Question: how to add small circle at the edge of arc.
and it should be also move with arc edge in the clock direction.
right now i am successfully animate the arc using changing the sweep angle.
and black dot is remaining.

'''
--- init method and implement constructor ----
mRectF = new RectF(mWidth / 2 - 360, mHeight / 2 - 360, mWidth / 2 + 360, mHeight / 2 + 360);
@Override
protected void onDraw(Canvas canvas) {
super.onDraw(canvas);
//draw circle background
mPaint.setColor(getResources().getColor(R.color.timer_background_color));
canvas.drawCircle(mWidth / 2, mHeight / 2, 360, mPaint);
mPaint.setColor(getResources().getColor(R.color.actionbar_back_color));
canvas.drawArc(mRectF, mStartAnagle, mSweepAngle, false, mPaint);
}
public class TimerAnimation extends Animation{
public TimerAnimation (float startAngle, float sweepAngle, long duration) {
mStartAnagle = startAngle;
mSweepAngle = sweepAngle;
setDuration(duration);
setRepeatCount(Animation.INFINITE);
setInterpolator(new LinearInterpolator());
}
@Override
protected void applyTransformation(float interpolatedTime, Transformation t) {
if (!isComplete) {
mSweepAngle = mSweepAngle + 6;
if (mSweepAngle >= 360) {
isComplete = true;
mSweepAngle = 360;
}
} else {
mStartAnagle = mStartAnagle + 6;
mSweepAngle = mSweepAngle - 6;
if (mStartAnagle >= 360)
mStartAnagle = 0;
if (mStartAnagle == 270 || mSweepAngle <= 0) {
isComplete = false;
mSweepAngle = 0;
}
}
invalidate();
}
}
'''
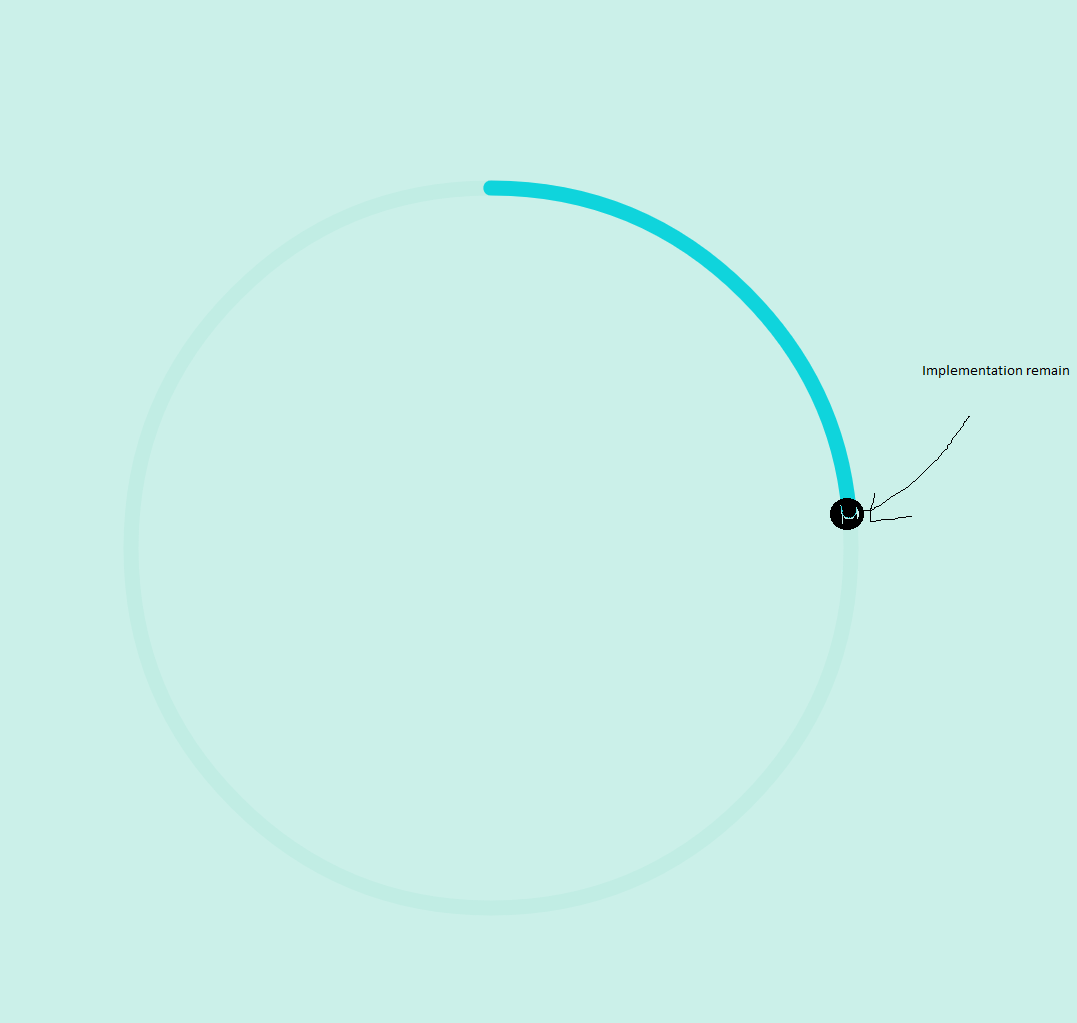
Answer: Maybe you should use 'Path':
'''
Path path = new Path();
// Set the starting position of the path to (0,0).
path.moveTo(0, 0);
path.arcTo(...); //draw your arc here
path.circleTo(); //draw a small circle here at the end of arc
'''
Also maybe you should <URL> and use as a center for small circle.